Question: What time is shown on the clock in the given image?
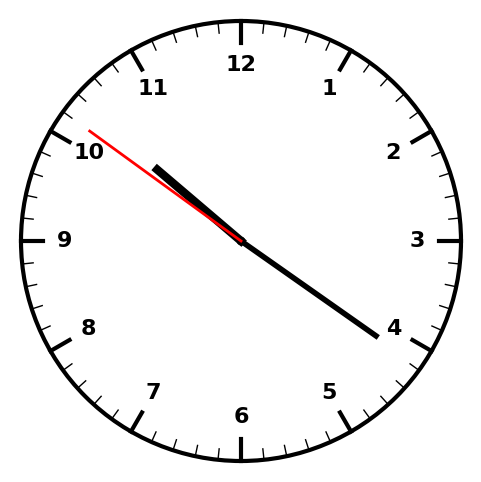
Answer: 10:20:51